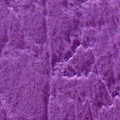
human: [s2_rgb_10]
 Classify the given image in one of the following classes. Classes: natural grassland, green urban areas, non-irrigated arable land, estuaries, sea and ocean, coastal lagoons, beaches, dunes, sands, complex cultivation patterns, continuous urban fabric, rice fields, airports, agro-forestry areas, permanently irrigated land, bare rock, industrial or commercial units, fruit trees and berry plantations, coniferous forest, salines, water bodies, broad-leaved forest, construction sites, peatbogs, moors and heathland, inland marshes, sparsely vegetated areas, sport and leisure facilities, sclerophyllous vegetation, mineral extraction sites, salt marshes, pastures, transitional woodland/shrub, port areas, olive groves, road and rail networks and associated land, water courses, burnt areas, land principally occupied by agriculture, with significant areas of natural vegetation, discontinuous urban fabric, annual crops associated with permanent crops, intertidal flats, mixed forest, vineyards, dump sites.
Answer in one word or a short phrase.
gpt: sea and ocean